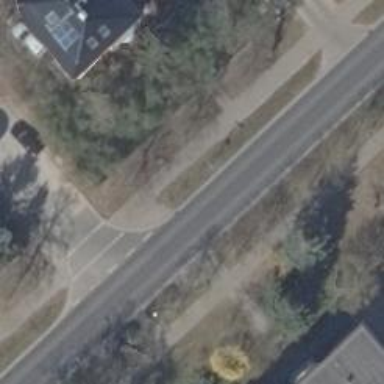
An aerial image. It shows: Unmarked crossing on the road.